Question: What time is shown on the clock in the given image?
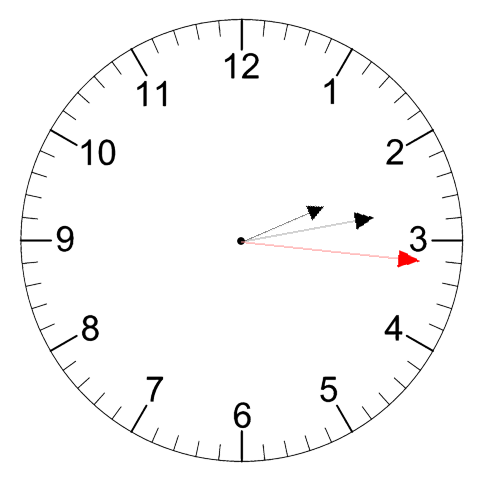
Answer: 02:13:16